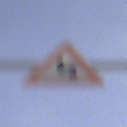
Verkehrszeichen: DoppelkurveZunaechstLinks
Umgebung: Outdoor, Nature
Tageszeit: MorningAfternoon
Wetter: PartlyCloudy
Licht: Natural
Jahreszeit: NotSpecified
Kontrast: HighContrast